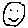
Label: smiley face